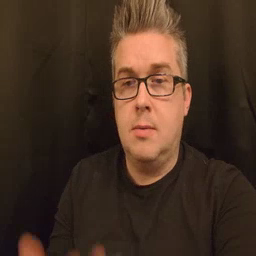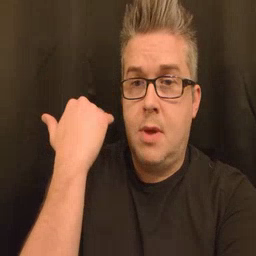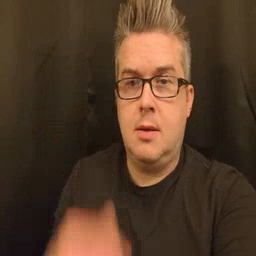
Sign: before